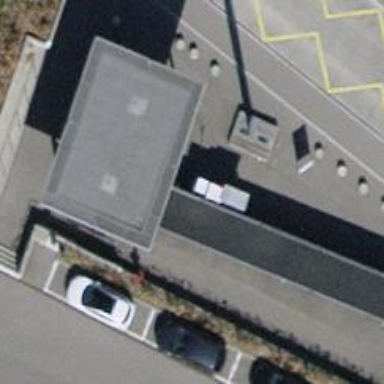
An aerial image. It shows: Safe bicycle parking area with loops.